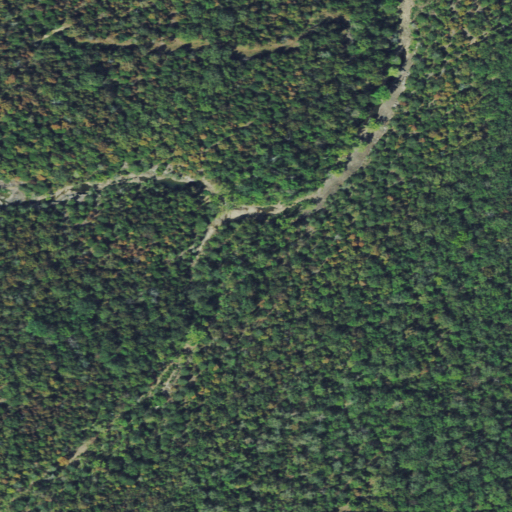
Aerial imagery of valley in Oklahoma named Pine Hollow containing deciduous forest and mixed forest